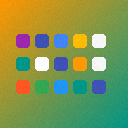
Screen state: on